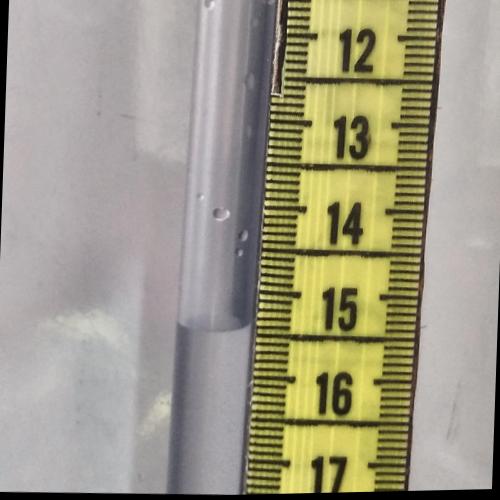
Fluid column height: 15.4 cm